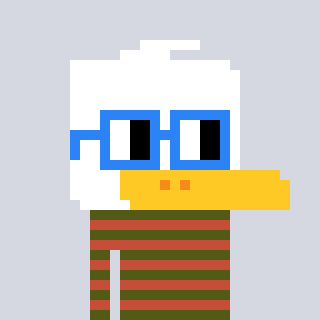
a pixel art character with square blue glasses, a duck-shaped head and a rust-colored body on a cool background